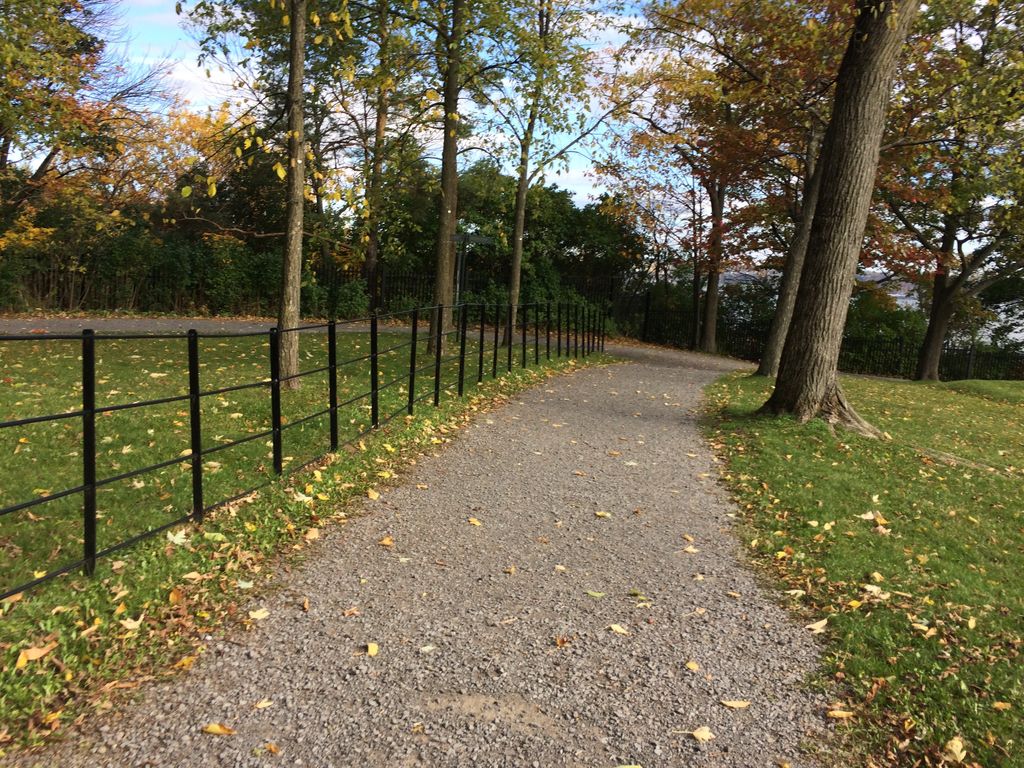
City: quebec_city